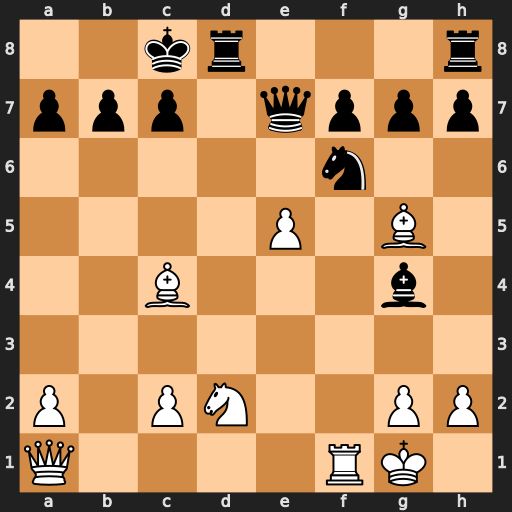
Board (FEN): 2kr3r/ppp1qppp/5n2/4P1B1/2B3b1/8/P1PN2PP/Q4RK1
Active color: w
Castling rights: -
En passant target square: -
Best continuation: Nb3 Qb4 exf6